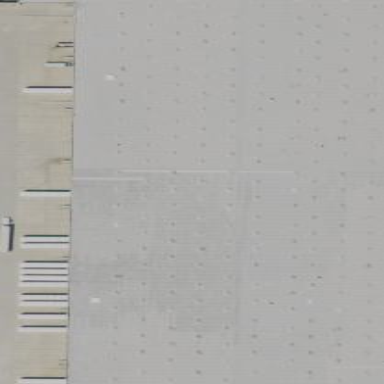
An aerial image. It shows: Warehouse.